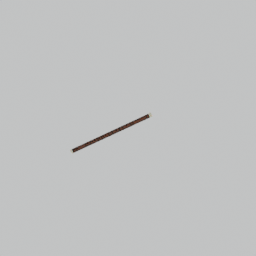
Label: tools